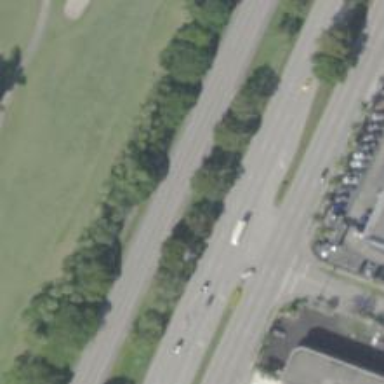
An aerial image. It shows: Asphalt road classified as trunk highway.